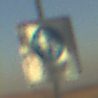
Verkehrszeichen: BeginnFussgaengerzone
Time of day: SunriseSunset
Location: Outdoor (Nature)
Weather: Clear
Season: NotSpecified
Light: Natural